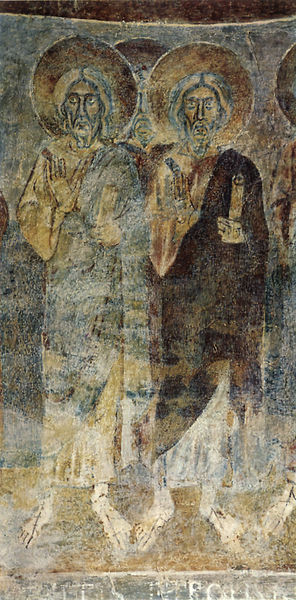
Titel: Wandmalerei in San Pietro al Monte, Civate
Standort: Civate, S. Pietro (EU - I)
Schlagwörter: blau, dunkel, hand, mann, gelb, ocker, ausschnitt, hintergrund, männer, rot, alt, bart, bärte, wand, augen, bibel, hände, kirche, mantel, stehend, füße, schrift, foto, bad, hager, buch, heiligenschein, christus, jesus, toga, segen, heiliger, schriftrolle, heilige, opfer, fresko, heilig, doppelt, roben, felsmalerei, 3 personen, farid bang, kollegah, jbg 2, big boss im seidenen mantel, pimp, mf, milf